Interaction volume radius: 5 \u00c5
Interaction volume height: 40 \u00c5
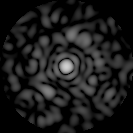
Disorder parameter: 0.8318